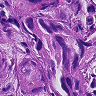
Metastatic tissue present: yes